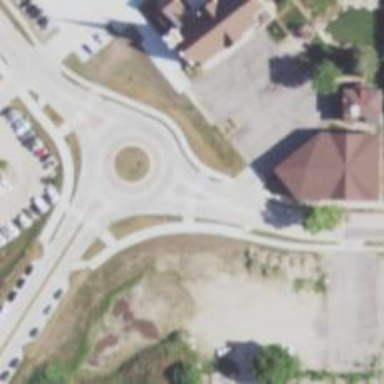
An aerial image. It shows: Traffic island located on footway.